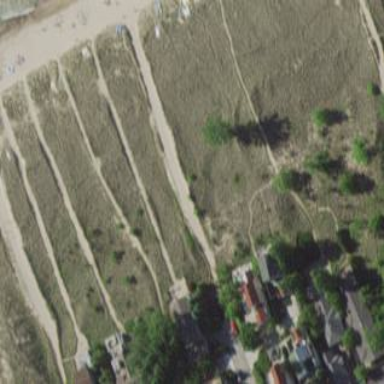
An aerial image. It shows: Sandy area in nature.